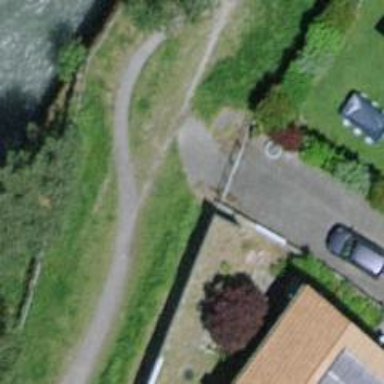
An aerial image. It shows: Gate.